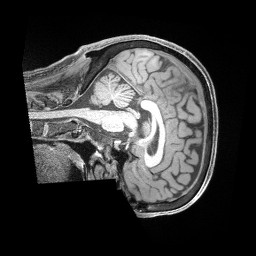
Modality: T1w
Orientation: sagittal
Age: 40
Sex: male
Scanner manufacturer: siemens
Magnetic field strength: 3 T
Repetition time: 2 s
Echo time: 0.00211 s